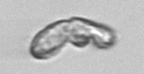
Label: Karenia